Question: I'm trying to mimic the Nest's data/communication using firebaseio.com but by default the security rules are simply:

What are Nest's security rules so I can test authentication.
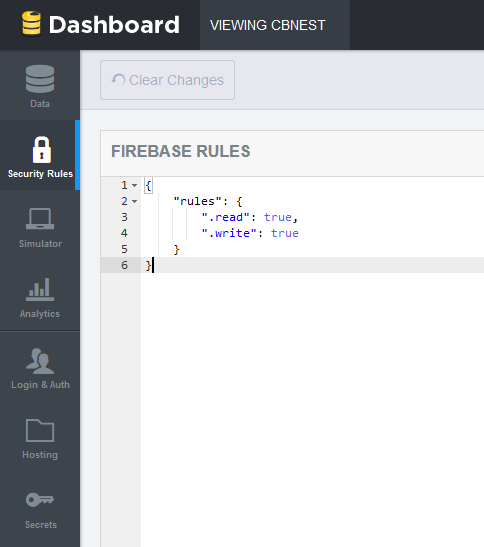
Answer: It depends on which permissions you have requested for your client.
The <URL> goes over which fields are readable or writable given any permissions combination.